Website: ulta-beauty
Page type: account-selection
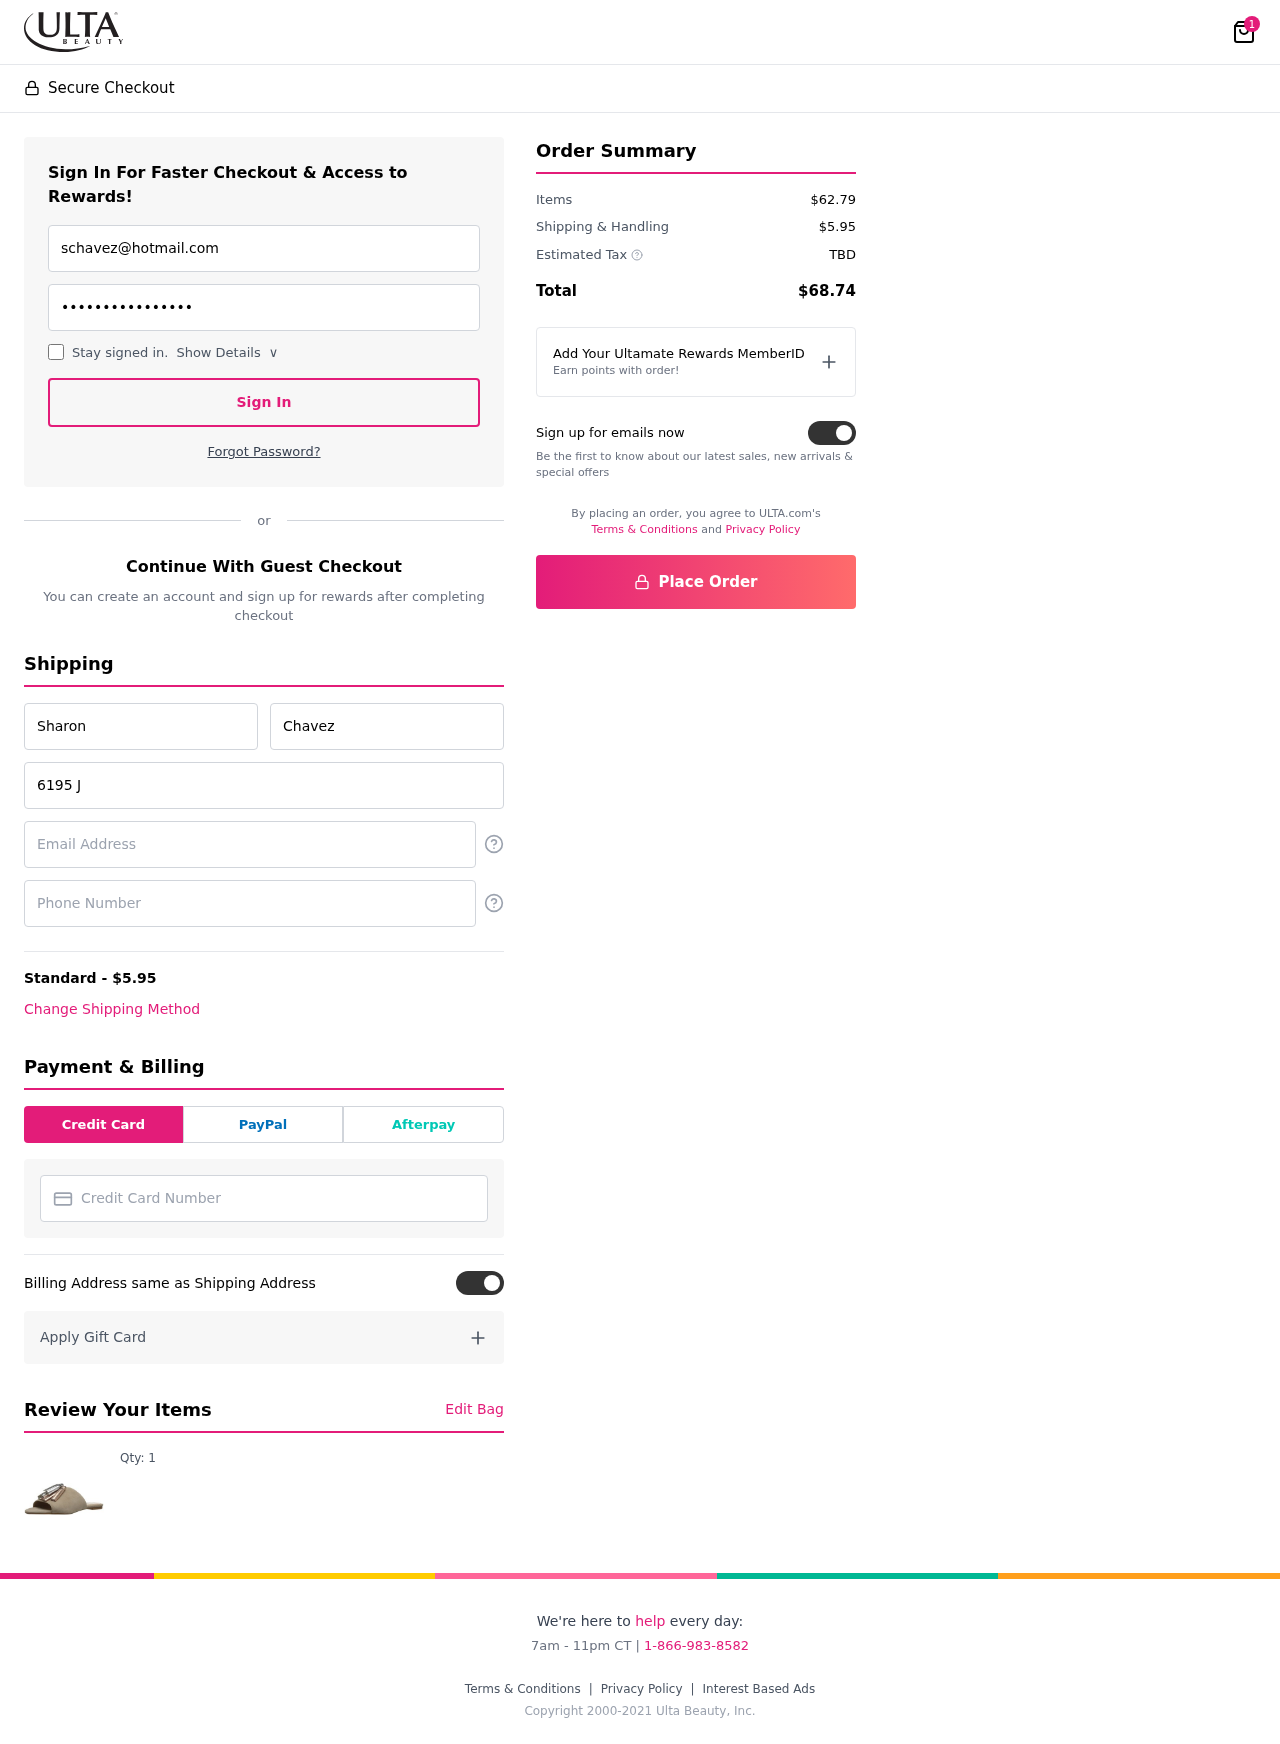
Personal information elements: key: PII_CARD_NUMBER
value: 4994 3658 8587 4054
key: PII_EMAIL
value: schavez@hotmail.com
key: PII_EMAIL2
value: schavez@hotmail.com
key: PII_FIRSTNAME
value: Sharon
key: PII_LASTNAME
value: Chavez
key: PII_PHONE
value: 8404598412
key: PII_STREET
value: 6195 John Court
Product elements: key: PRODUCT1_QUANTITY
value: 1
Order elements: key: ORDER_NUM_ITEMS
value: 1
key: ORDER_SHIPPING_COST
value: $5.95
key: ORDER_SUBTOTAL
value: $62.79
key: ORDER_TAX
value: TBD
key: ORDER_TOTAL
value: $68.74